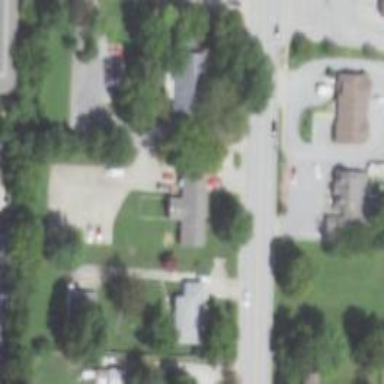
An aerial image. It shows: Veterinary facility.